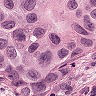
Metastatic tissue present: yes